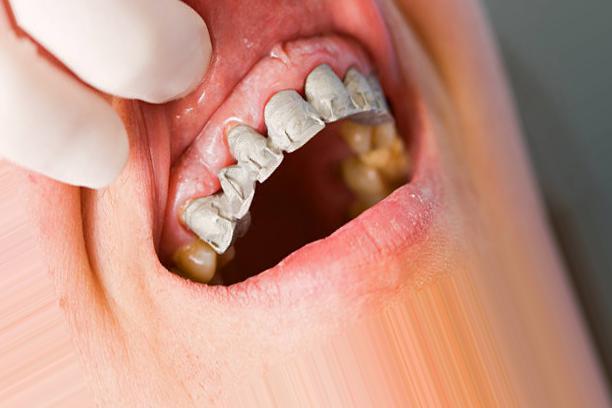
Condition: Tooth Discoloration